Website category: sports
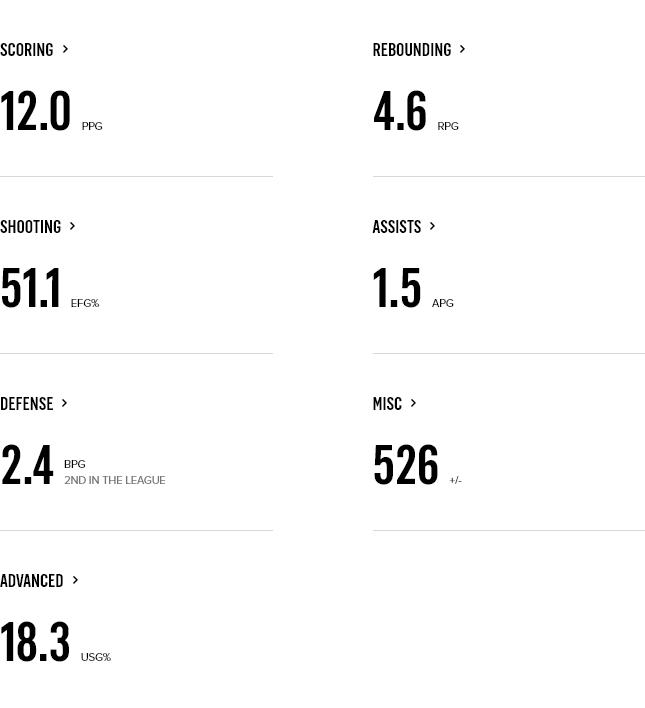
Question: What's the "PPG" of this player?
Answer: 12.0

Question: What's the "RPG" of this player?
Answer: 4.6

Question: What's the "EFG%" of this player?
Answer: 51.1

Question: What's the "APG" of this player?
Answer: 1.5

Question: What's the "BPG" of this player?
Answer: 2.4

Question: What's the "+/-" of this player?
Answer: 526

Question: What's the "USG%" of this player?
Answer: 18.3

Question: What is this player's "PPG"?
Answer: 12.0

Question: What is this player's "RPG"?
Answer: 4.6

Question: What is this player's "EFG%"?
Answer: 51.1

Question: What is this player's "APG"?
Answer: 1.5

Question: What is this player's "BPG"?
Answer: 2.4

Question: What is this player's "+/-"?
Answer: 526

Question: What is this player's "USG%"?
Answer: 18.3

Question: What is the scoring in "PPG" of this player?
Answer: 12.0

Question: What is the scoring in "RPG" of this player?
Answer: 4.6

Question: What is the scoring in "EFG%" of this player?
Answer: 51.1

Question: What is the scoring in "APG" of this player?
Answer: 1.5

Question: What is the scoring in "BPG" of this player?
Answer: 2.4

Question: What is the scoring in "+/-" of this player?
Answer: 526

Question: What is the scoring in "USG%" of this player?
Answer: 18.3

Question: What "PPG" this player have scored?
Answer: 12.0

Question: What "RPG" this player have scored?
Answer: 4.6

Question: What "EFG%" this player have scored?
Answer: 51.1

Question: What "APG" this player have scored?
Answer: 1.5

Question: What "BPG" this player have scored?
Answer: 2.4

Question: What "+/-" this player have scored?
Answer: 526

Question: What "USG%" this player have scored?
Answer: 18.3

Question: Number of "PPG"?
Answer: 12.0

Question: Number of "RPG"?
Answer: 4.6

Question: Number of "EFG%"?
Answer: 51.1

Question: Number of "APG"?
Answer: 1.5

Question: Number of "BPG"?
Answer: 2.4

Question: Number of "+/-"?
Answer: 526

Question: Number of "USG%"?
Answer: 18.3

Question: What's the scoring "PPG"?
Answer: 12.0

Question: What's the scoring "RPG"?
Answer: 4.6

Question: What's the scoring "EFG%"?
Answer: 51.1

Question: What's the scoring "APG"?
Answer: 1.5

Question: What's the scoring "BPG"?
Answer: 2.4

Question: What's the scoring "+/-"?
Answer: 526

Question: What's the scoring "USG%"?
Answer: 18.3